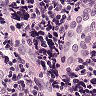
Metastatic tissue present: no